Question: ### Scenario:
- -
I made sample in excel ,want to automate in python.
(In python using pivot After making pivot column name changes)
'''
Pivot1 Pivot2
Name Sum of English Average Name Sum of Maths Average
Ni 7.25 Ni 7.25
Pi 11.25 Pi 11.25
Si 12.25 Si 12.25
Ti 17.25 Ti 17.25
Vi 9.75 Vi 9.75
Grand Total 57.75 Grand Total 57.75
'''
Reqired table to fill
'''
English Avg Maths Avg
Ni ----- ------
Pi ------ ------
Si ------ -------
'''

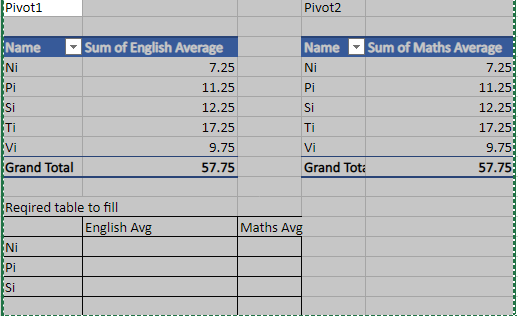
Answer: Use 'reduce' and 'pd.merge':
'''
import pandas as pd
from functools import reduce
names = ['Ni', 'Pi', 'Si']
df = reduce(lambda piv1, piv2: pd.merge(piv1.loc[piv1['Name'].isin(names)],
piv2, on='Name', how='left'),
[pivot1, pivot2, pivot3])
'''
'''
>>> df
Name Sum of English Average Sum of Maths Average Sum of History Average
0 Ni 7.25 7.25 7.25
1 Pi 11.25 11.25 11.25
2 Si 12.25 12.25 12.25
'''